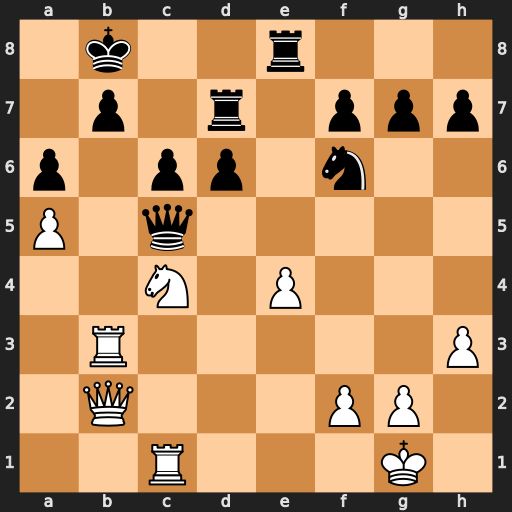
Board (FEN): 1k2r3/1p1r1ppp/p1pp1n2/P1q5/2N1P3/1R5P/1Q3PP1/2R3K1
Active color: w
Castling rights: -
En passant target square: -
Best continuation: Nb6 Qxc1+ Qxc1